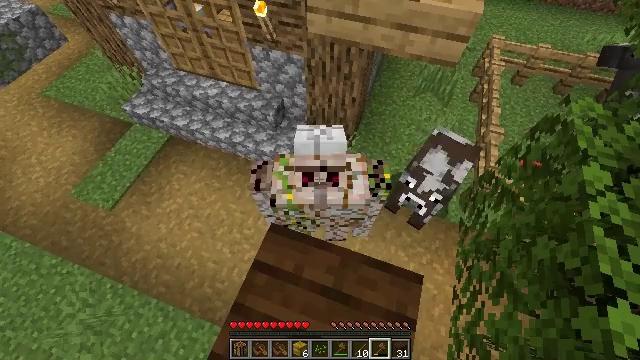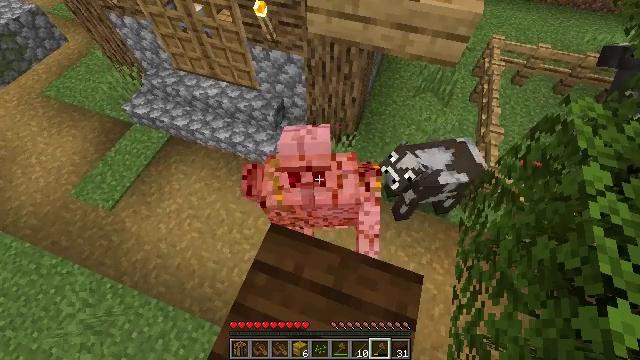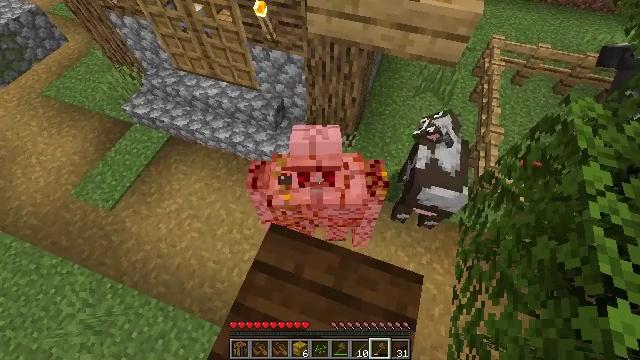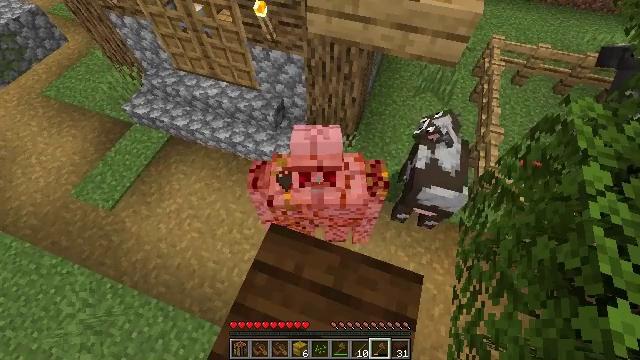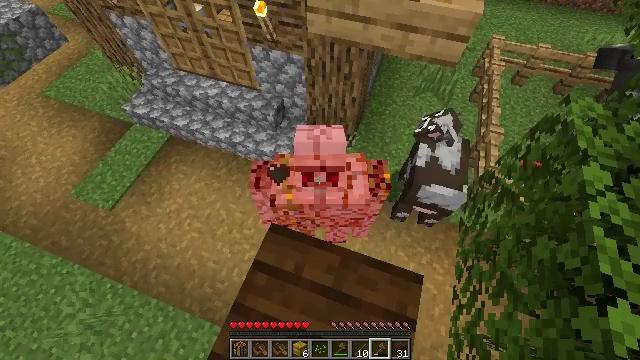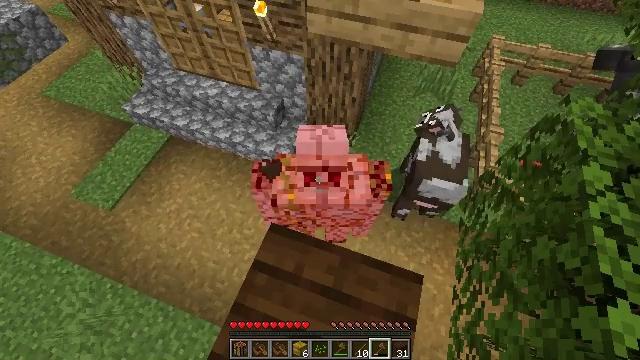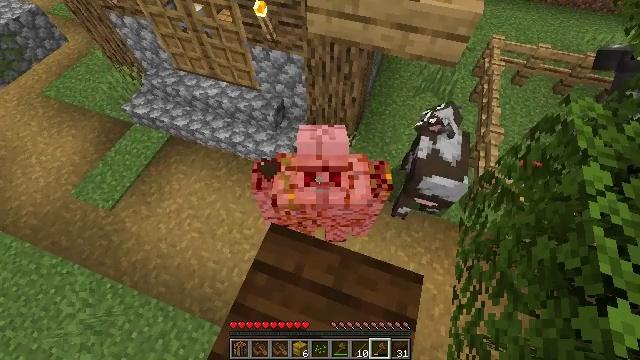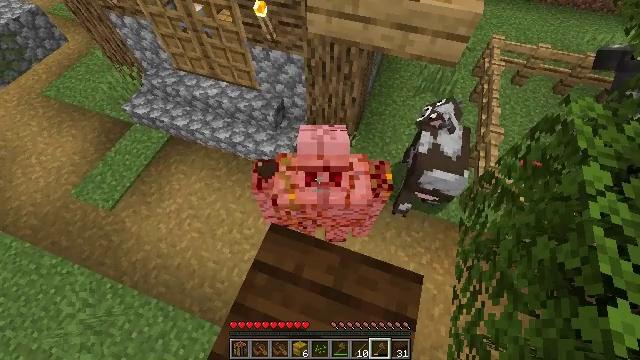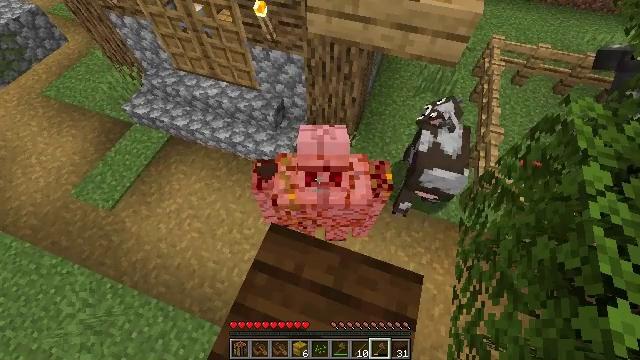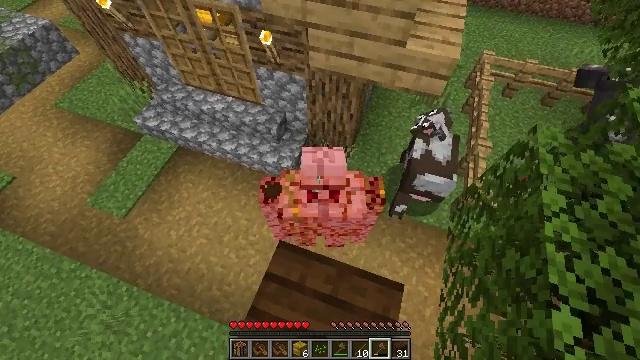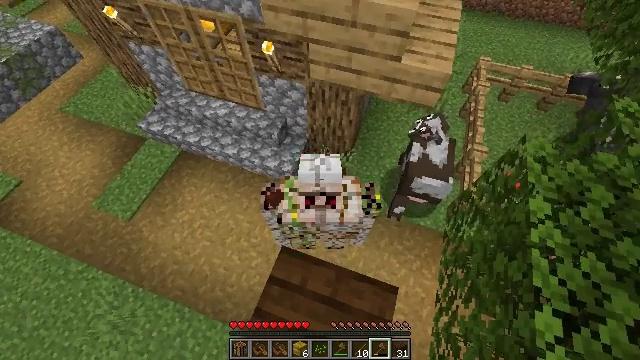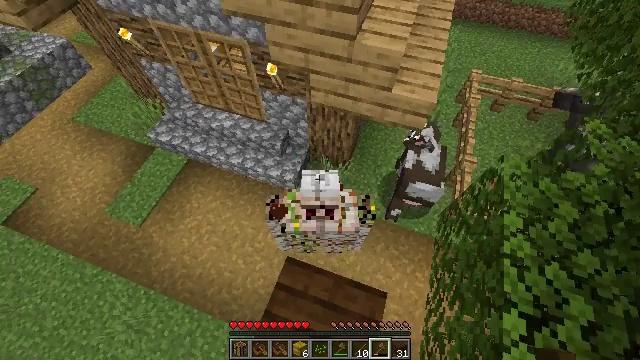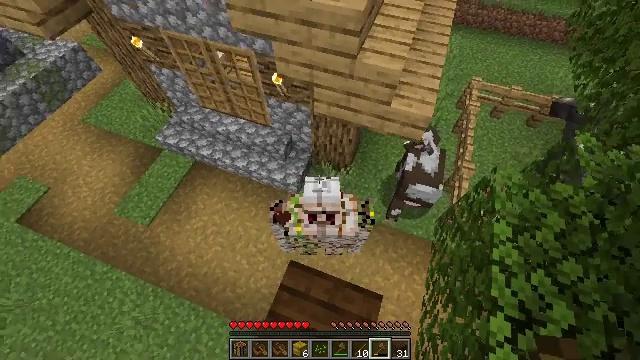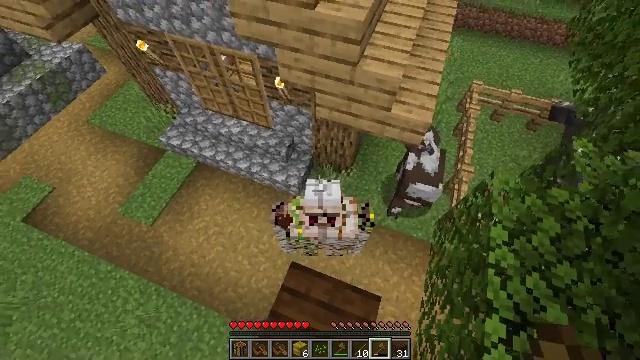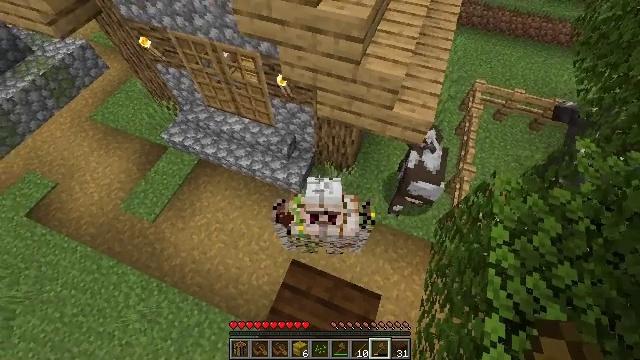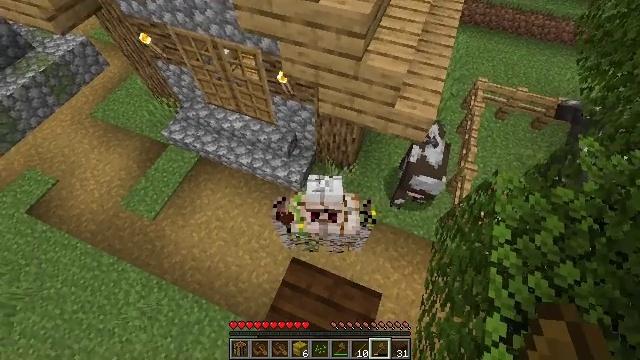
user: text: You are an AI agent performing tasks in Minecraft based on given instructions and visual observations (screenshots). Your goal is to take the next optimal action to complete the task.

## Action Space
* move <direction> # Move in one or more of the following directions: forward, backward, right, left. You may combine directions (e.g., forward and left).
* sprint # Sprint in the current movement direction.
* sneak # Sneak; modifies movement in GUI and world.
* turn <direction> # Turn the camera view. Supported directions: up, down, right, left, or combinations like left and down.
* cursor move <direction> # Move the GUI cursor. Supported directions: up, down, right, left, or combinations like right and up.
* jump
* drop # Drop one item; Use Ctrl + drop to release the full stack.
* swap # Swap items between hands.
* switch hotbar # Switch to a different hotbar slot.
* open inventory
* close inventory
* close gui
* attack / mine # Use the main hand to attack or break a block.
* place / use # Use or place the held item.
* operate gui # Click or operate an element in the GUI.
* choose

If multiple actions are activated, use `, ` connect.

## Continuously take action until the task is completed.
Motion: motion action
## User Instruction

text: Defeat the iron golem.
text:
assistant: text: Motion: no_op
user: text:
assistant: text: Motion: no_op
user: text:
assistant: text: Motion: no_op
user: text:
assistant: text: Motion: no_op
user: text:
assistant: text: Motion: no_op
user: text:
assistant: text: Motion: no_op
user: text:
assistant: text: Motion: no_op
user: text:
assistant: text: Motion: no_op
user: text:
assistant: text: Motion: jump
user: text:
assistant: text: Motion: jump
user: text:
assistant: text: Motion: jump
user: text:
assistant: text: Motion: jump
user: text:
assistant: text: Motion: no_op
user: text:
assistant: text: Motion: no_op
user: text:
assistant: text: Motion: no_op
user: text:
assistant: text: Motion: no_op
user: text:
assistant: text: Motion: no_op
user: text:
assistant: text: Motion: attack / mine
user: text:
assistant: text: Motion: attack / mine
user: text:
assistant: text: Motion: attack / mine
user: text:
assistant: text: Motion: no_op
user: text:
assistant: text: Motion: no_op
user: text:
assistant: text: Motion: no_op
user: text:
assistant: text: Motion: no_op
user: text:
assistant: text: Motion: no_op
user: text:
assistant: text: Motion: no_op
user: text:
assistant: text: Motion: no_op
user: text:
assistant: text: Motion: no_op
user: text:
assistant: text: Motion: no_op
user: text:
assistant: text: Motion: no_op